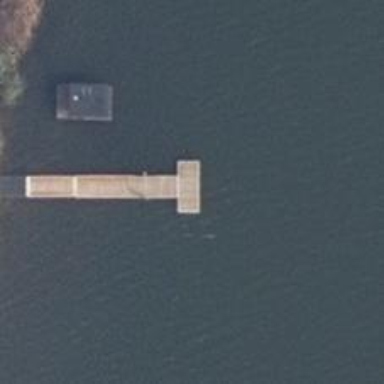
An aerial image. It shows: Man-made pier.